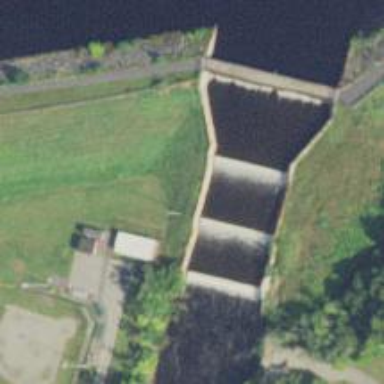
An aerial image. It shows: Weir in waterway.